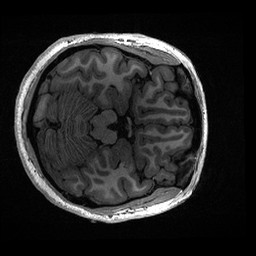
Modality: T1w
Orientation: axial
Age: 19
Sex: female
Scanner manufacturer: ge
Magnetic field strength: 3 T
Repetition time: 0.006952 s
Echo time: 0.00292 s